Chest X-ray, AP view. Patient: 56 years old, sex M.
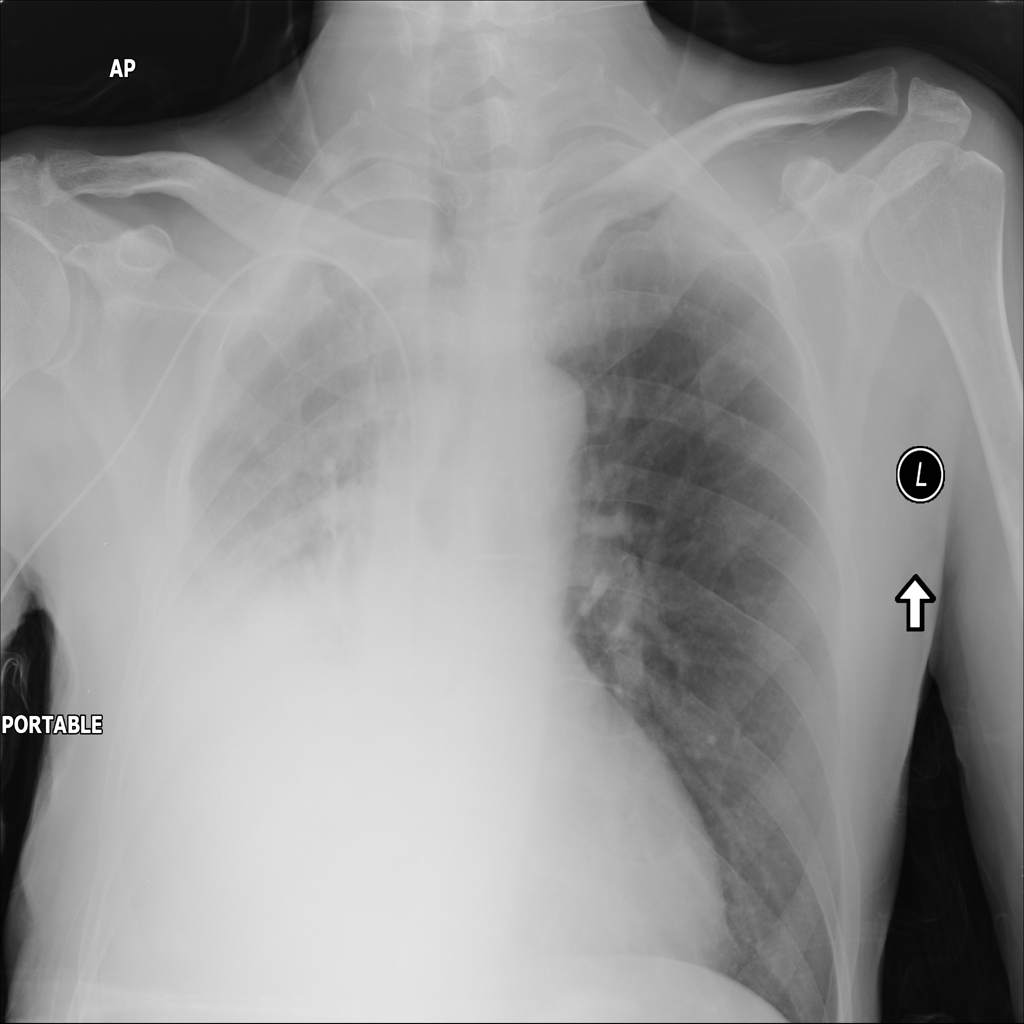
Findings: Consolidation